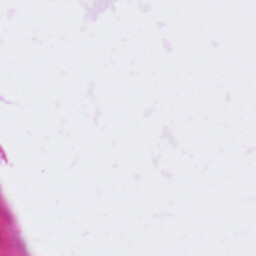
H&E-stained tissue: Colon